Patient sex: M
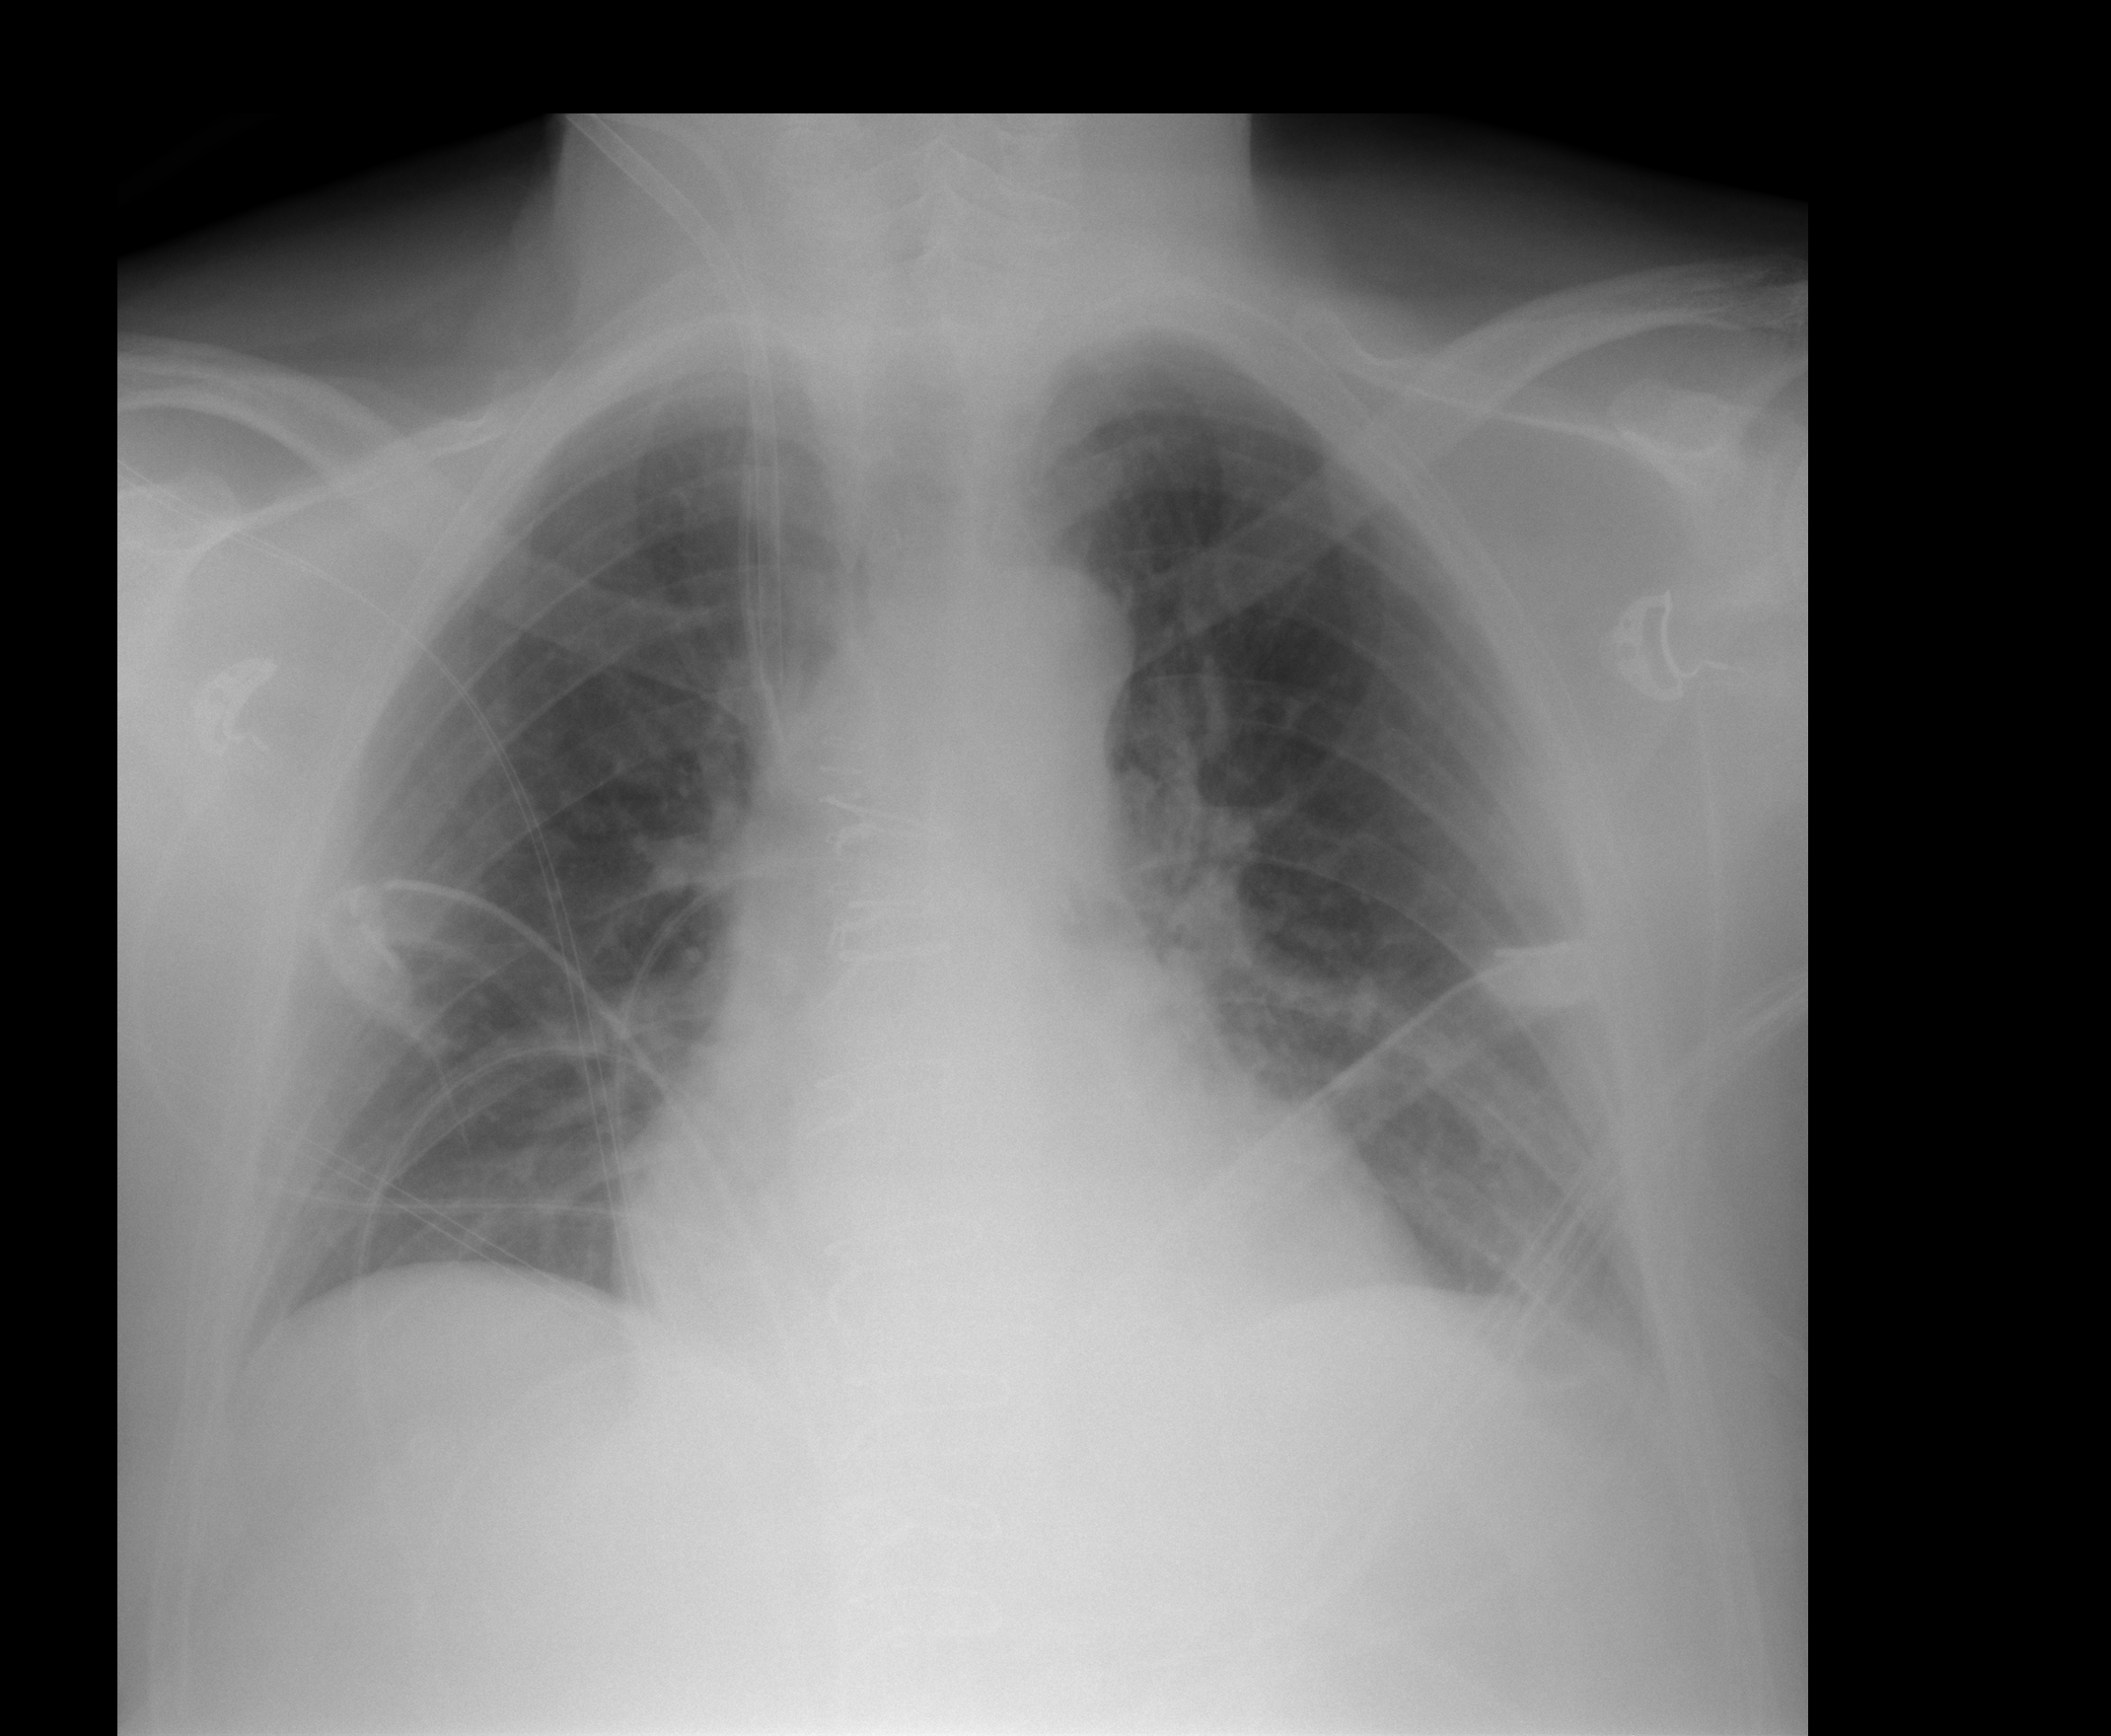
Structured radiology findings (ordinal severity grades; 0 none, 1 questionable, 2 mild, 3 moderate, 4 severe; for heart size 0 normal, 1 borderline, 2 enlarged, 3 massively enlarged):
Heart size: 1
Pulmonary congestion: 2
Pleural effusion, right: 0
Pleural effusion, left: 0
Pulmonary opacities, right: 0
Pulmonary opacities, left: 0
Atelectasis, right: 0
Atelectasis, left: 0